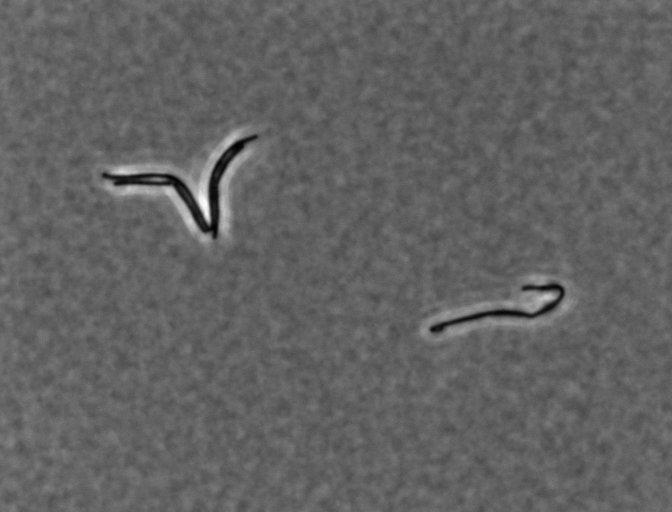
Bacillus subtilis